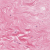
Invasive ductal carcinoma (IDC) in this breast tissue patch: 0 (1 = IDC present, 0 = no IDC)